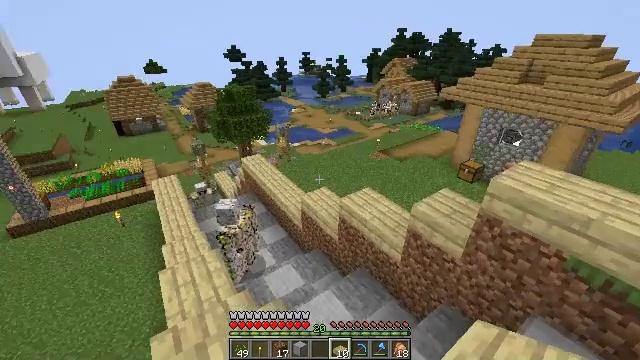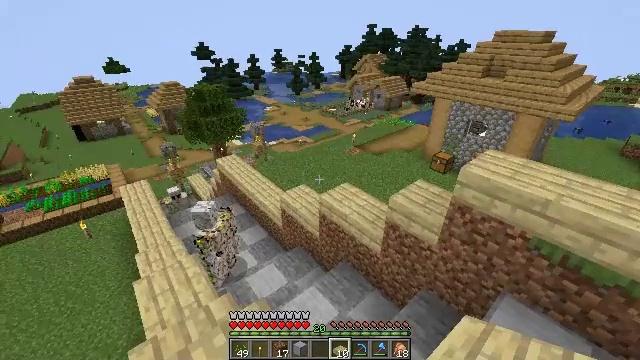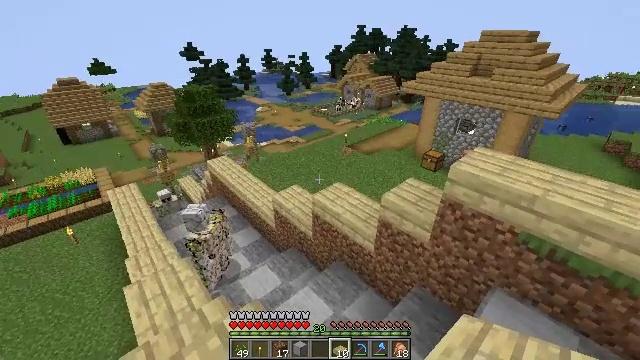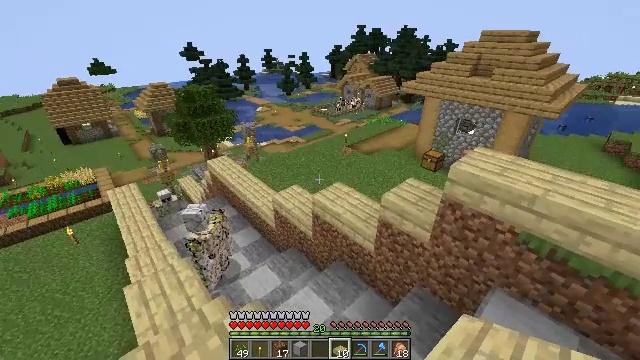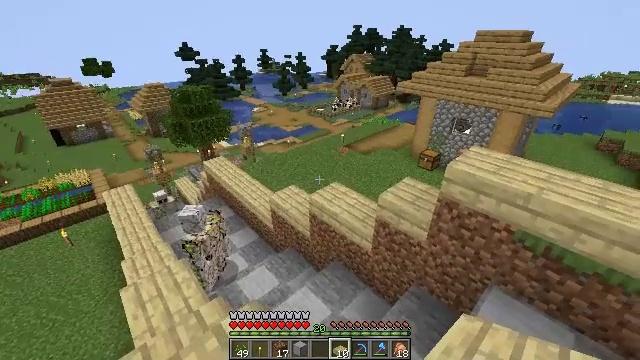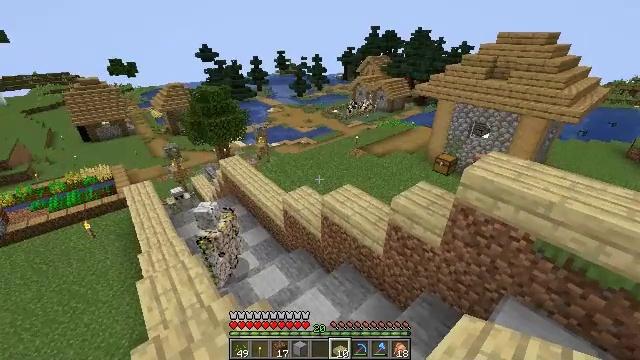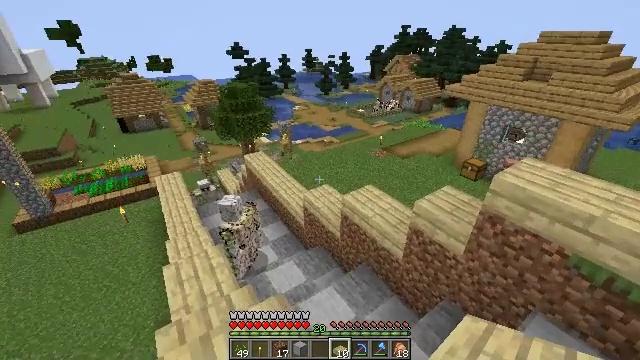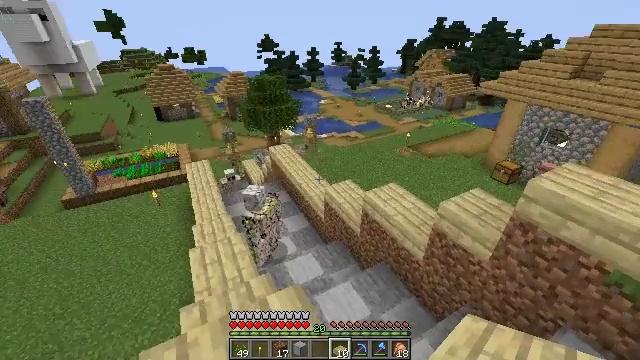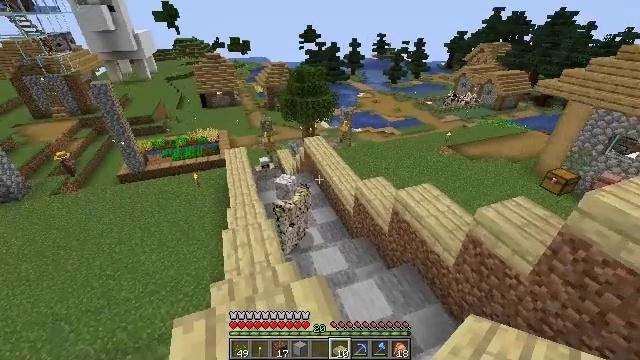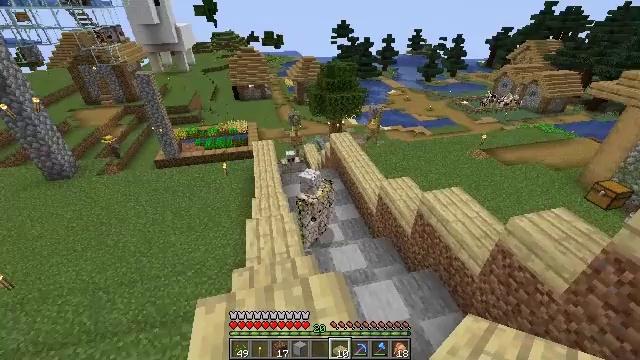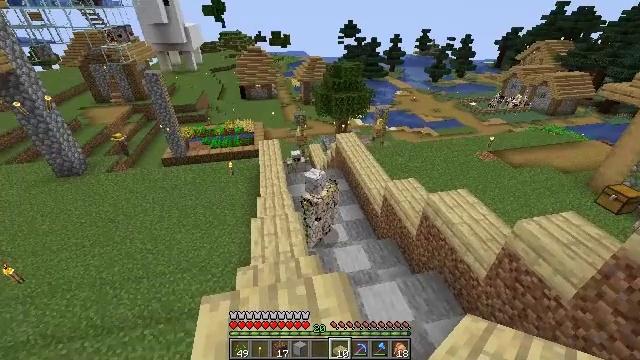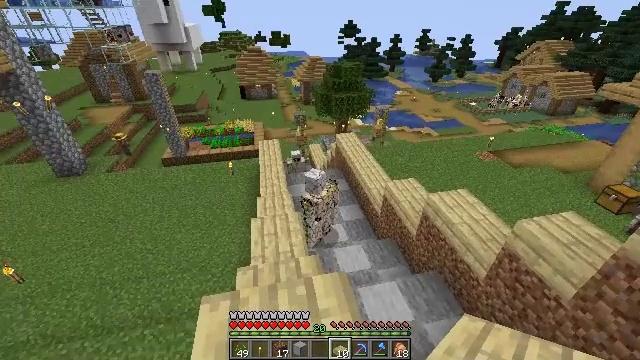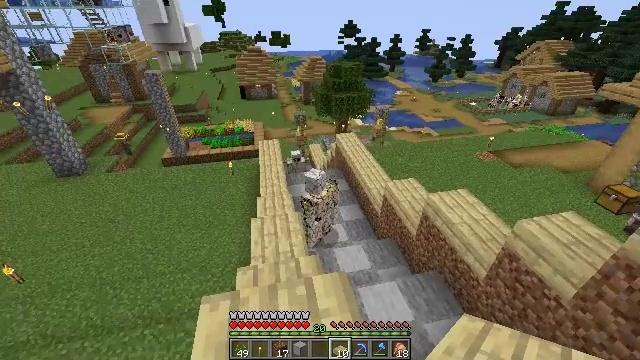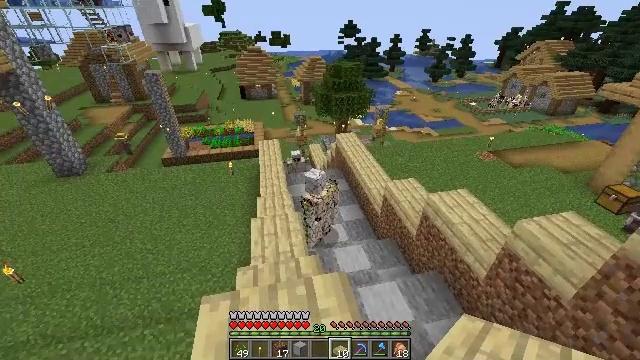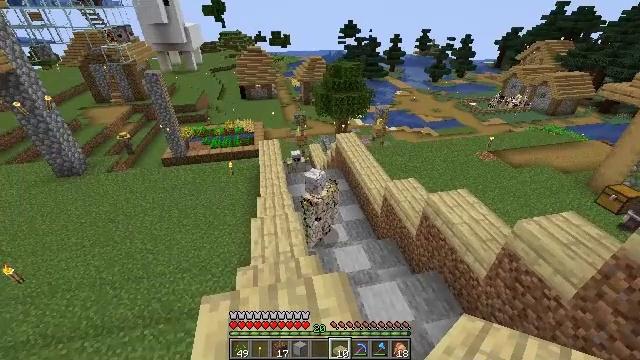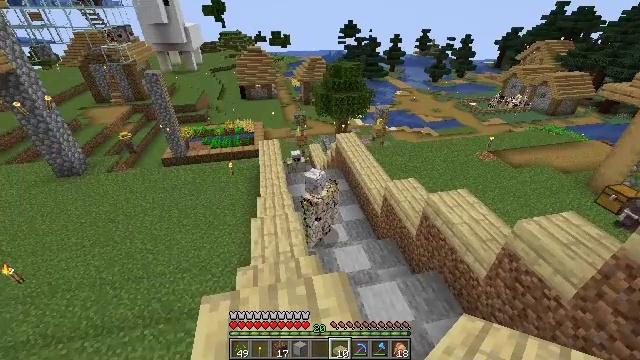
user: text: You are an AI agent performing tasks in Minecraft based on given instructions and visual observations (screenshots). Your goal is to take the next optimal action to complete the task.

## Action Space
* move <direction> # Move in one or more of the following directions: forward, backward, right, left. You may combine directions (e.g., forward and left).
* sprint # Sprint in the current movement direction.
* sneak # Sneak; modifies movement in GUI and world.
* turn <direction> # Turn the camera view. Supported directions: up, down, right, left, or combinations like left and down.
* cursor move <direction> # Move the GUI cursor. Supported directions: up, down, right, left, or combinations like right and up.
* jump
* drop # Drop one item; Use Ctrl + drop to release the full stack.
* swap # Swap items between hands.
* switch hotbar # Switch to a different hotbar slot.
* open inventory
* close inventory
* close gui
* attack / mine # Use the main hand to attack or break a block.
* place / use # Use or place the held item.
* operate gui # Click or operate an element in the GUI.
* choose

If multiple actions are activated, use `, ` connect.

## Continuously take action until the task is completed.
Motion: motion action
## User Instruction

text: craft item air
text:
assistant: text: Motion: turn right
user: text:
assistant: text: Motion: turn right
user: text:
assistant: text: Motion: no_op
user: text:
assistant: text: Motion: no_op
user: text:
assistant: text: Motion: turn left
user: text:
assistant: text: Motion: turn left
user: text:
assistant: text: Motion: turn left and down
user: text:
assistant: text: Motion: turn left and down
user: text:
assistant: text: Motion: turn left
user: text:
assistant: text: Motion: turn left
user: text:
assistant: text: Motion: no_op
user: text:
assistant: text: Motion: no_op
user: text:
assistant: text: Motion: no_op
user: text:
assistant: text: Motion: no_op
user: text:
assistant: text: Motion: no_op
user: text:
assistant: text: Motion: turn left
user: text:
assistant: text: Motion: turn left
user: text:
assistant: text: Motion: no_op
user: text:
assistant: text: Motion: turn left
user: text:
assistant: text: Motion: no_op
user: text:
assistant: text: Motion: no_op
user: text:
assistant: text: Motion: no_op
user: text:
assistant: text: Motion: no_op
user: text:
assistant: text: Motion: no_op
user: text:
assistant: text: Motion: no_op
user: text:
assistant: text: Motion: no_op
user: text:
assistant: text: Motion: no_op
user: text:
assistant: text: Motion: no_op
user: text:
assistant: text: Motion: no_op
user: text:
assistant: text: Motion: no_op